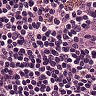
Metastatic tissue present: no